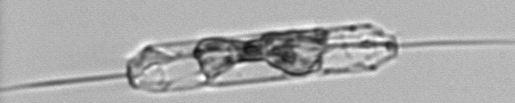
Label: Ditylum_brightwellii